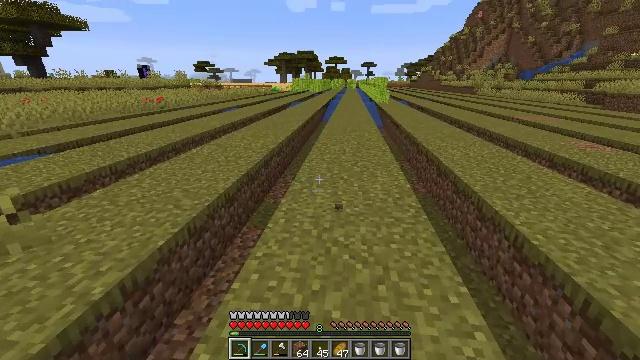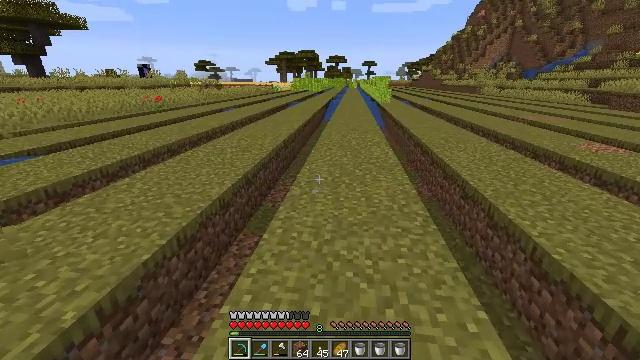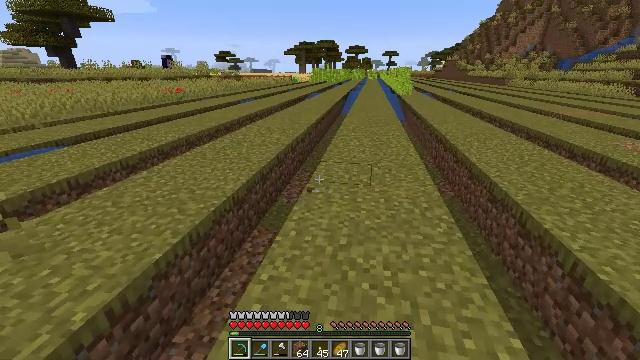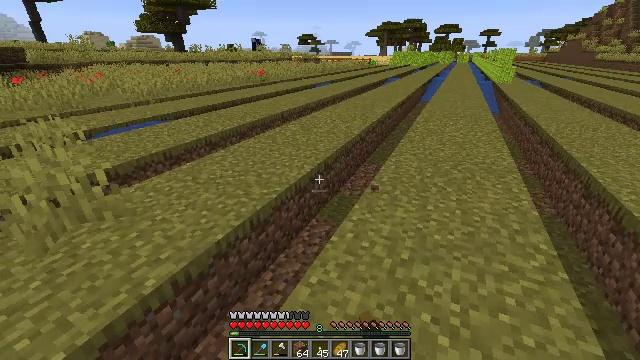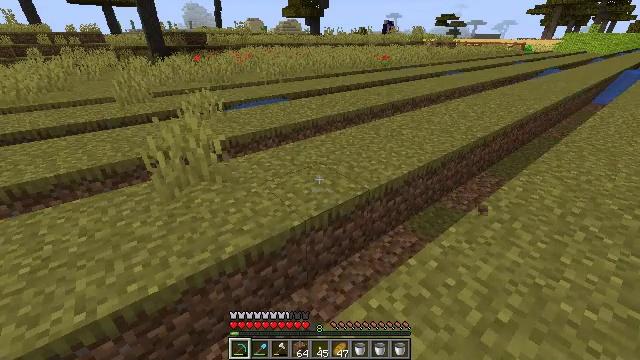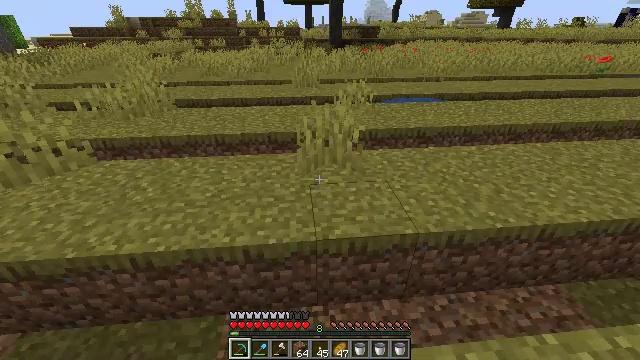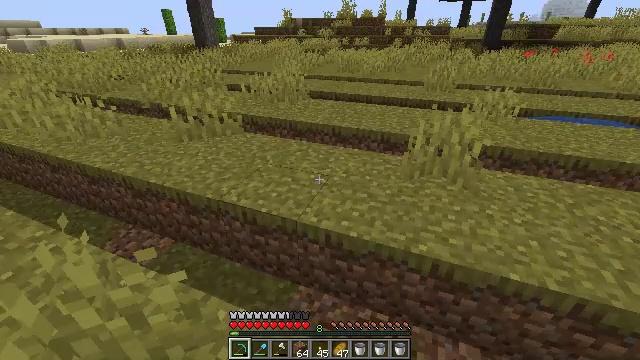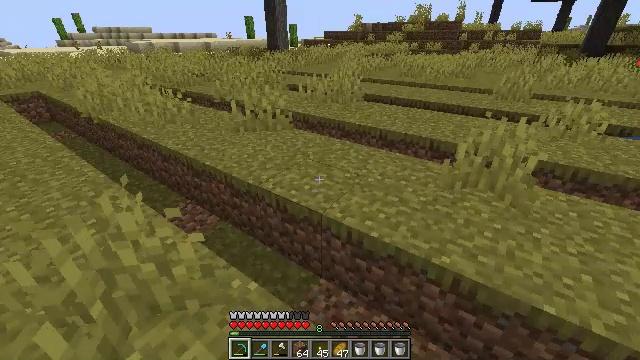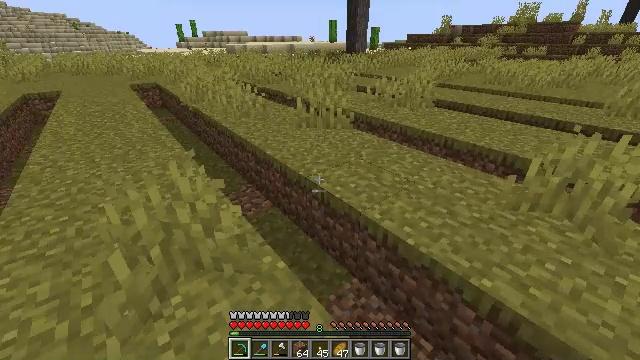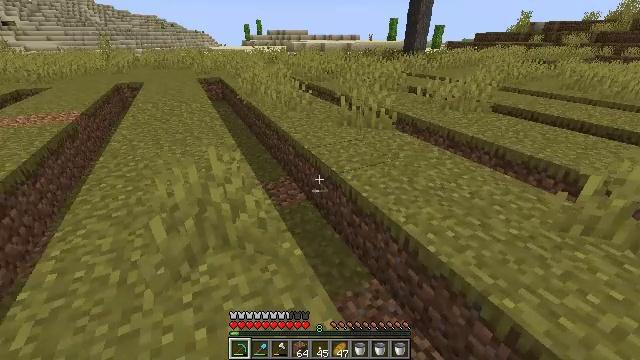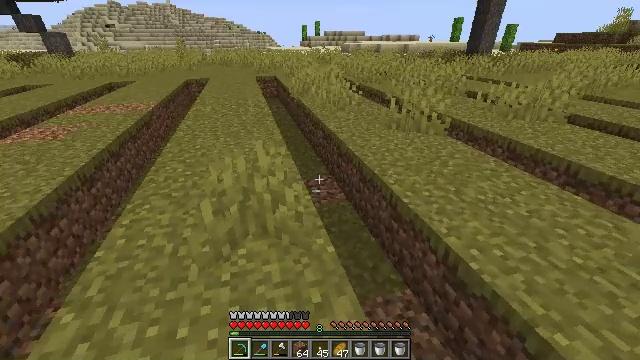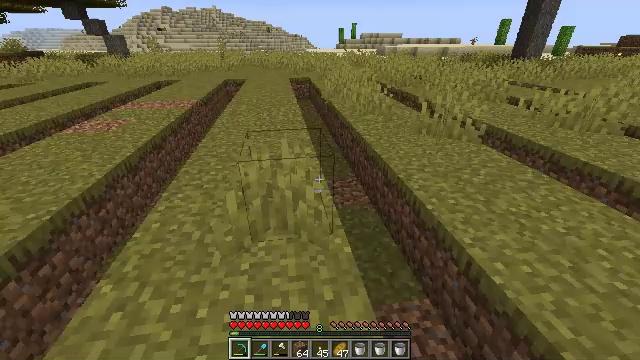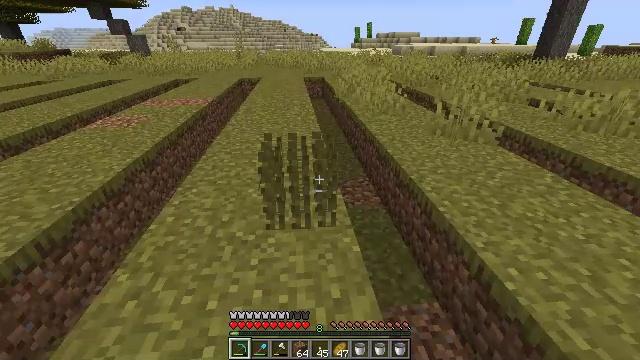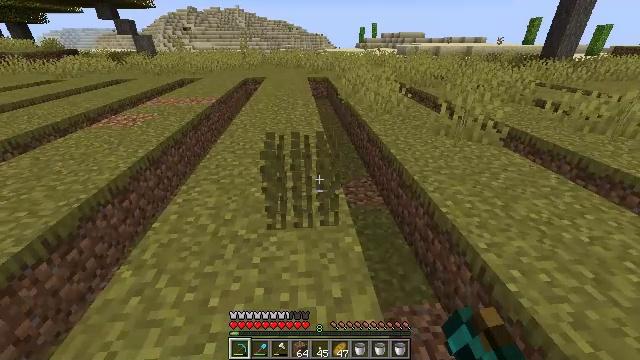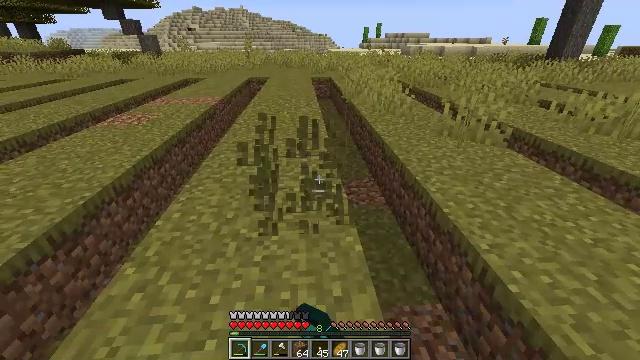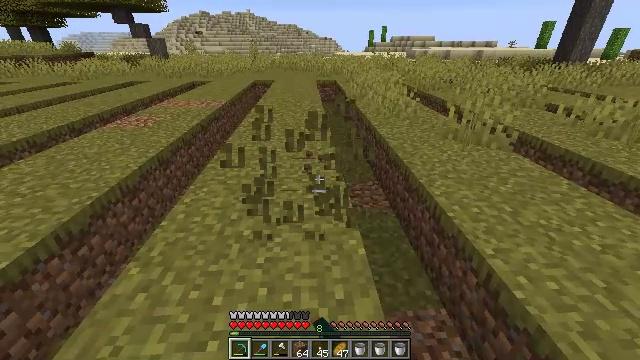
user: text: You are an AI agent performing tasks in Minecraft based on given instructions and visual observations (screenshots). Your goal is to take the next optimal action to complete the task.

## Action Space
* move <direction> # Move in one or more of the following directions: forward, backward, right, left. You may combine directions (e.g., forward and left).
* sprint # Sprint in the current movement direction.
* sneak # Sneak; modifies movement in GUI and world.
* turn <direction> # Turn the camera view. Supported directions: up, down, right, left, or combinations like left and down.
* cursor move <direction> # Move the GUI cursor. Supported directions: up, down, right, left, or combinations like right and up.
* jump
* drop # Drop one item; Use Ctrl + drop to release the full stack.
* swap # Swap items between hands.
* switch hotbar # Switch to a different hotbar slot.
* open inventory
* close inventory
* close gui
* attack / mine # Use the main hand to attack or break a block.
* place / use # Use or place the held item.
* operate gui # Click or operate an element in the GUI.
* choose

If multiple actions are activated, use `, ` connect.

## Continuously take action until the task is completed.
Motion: motion action
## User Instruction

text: Clear the ground by mining grass.
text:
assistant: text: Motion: move forward, attack / mine
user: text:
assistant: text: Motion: move forward, turn left and down, attack / mine
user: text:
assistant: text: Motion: move forward and move right, turn left and down
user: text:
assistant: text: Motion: move forward and move right, turn left and down
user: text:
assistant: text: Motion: move right, turn left and down
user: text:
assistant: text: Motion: move right, turn left
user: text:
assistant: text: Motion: move right, turn left
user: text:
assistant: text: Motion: move right, turn left
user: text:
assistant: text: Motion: turn left
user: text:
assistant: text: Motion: turn left
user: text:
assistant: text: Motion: turn left
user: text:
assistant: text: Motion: turn left, attack / mine
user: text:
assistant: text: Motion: attack / mine
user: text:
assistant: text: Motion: attack / mine
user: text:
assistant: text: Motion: turn left, attack / mine
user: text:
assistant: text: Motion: turn left, attack / mine
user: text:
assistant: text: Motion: move right, attack / mine
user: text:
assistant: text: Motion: move right, attack / mine
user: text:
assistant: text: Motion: move right, turn right, attack / mine
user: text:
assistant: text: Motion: move right, turn right and down, jump
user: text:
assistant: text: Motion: move right, turn right and down, jump
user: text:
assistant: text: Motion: move right, jump
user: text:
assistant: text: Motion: move right, jump
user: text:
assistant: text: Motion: move right, jump
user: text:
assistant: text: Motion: move right, jump
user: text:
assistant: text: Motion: move right
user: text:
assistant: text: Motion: move right, turn right
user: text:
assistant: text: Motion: move right
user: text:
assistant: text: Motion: move right, turn down
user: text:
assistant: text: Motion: move right, turn right and down